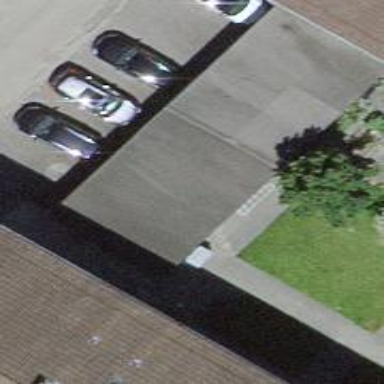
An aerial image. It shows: Group of garages.